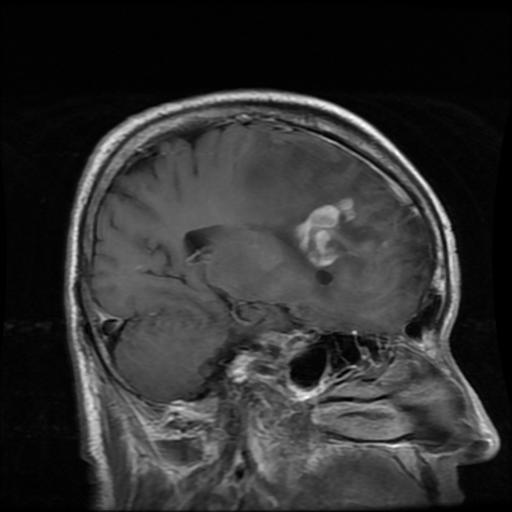
Label: glioma